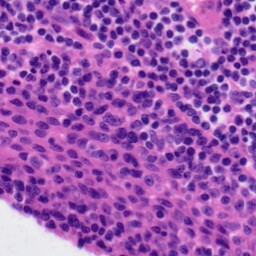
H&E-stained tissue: Tonsil